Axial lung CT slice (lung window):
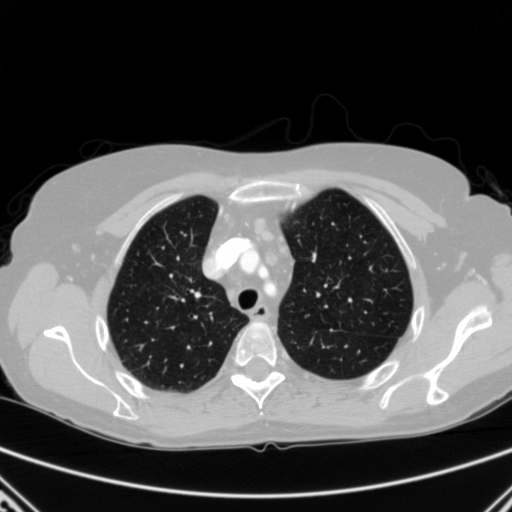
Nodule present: no